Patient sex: F
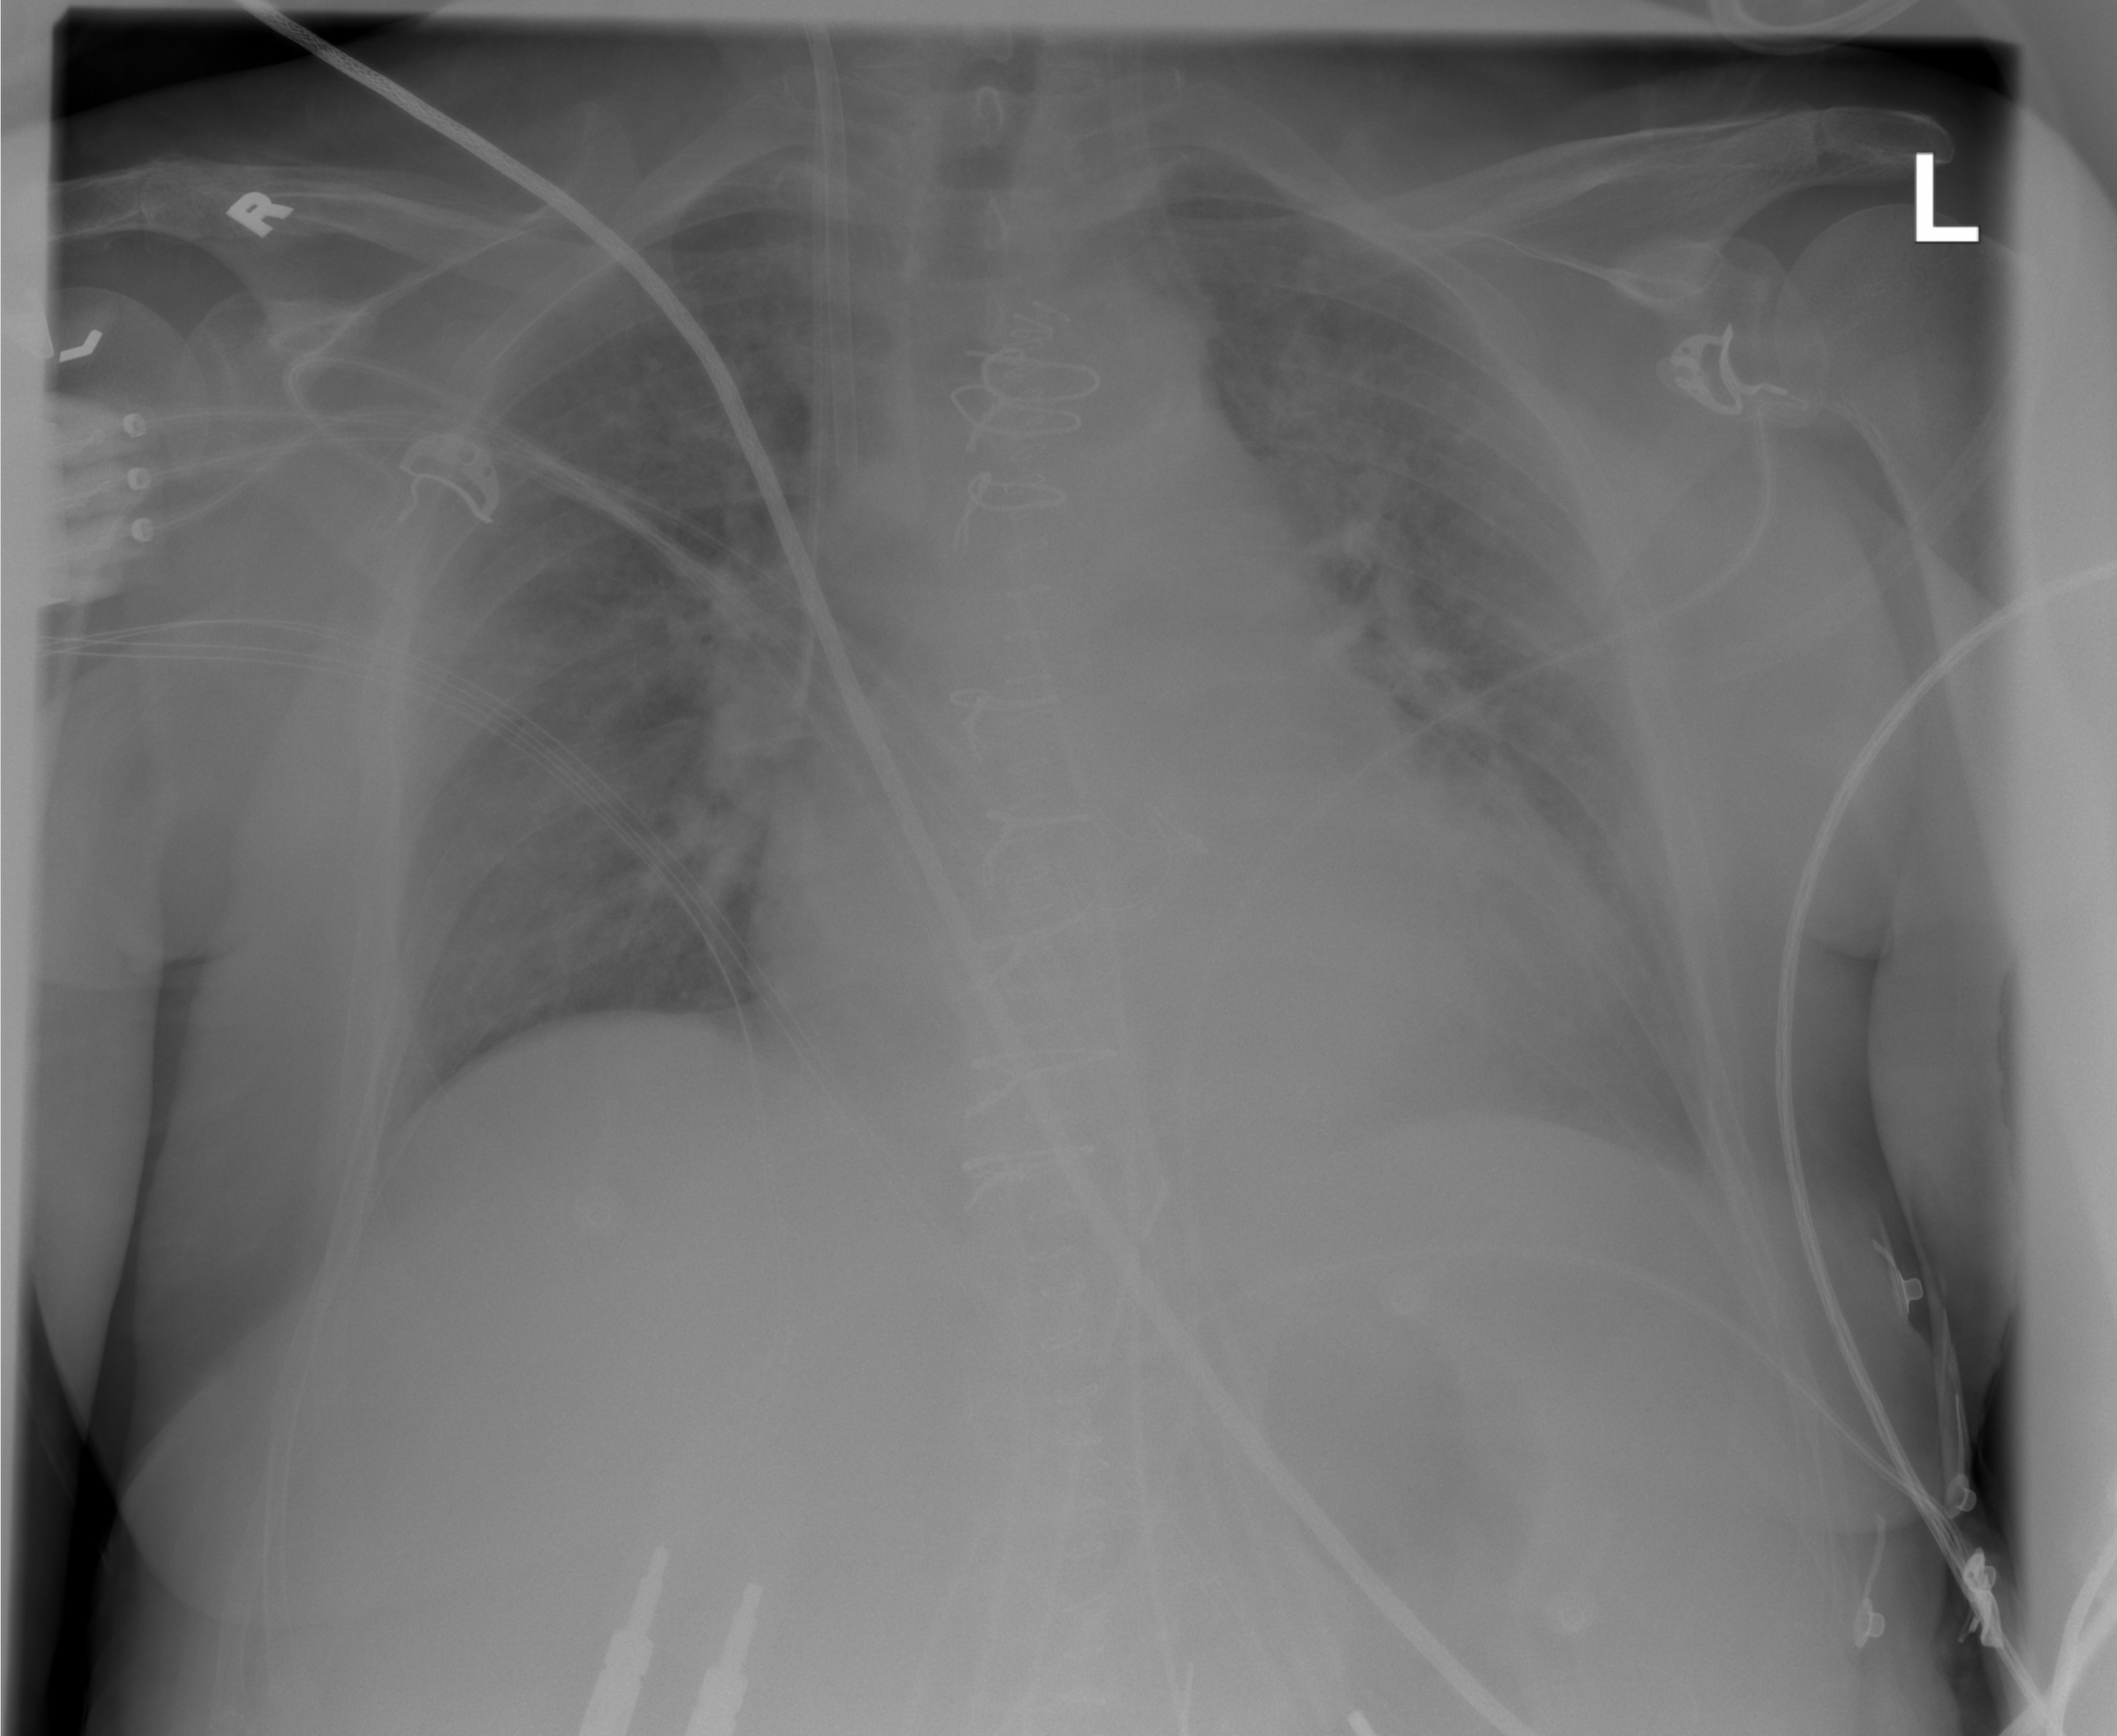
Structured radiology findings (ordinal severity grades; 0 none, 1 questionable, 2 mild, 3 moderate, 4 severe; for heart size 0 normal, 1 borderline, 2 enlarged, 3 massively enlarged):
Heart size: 2
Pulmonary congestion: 2
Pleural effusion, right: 0
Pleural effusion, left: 0
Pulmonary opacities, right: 0
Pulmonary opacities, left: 2
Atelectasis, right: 0
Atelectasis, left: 2